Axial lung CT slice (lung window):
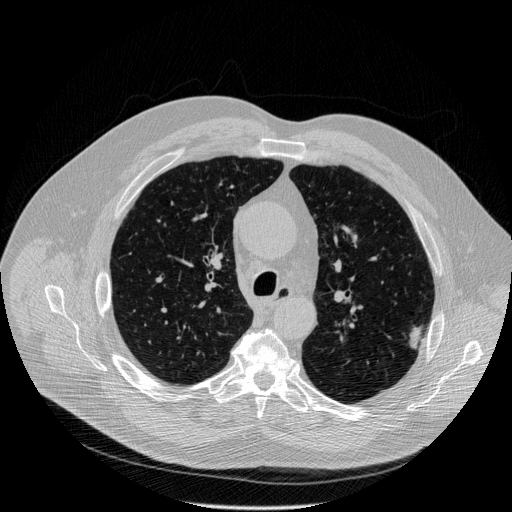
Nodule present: yes
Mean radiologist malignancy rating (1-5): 4